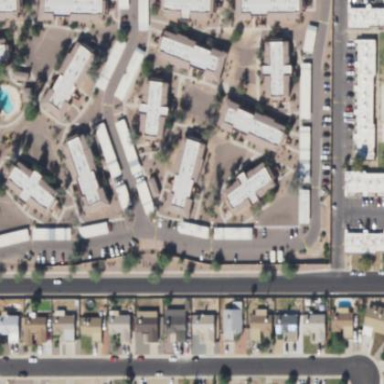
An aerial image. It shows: Residential area with apartments.